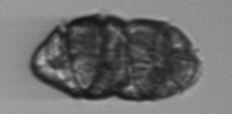
Label: Margalefidinium